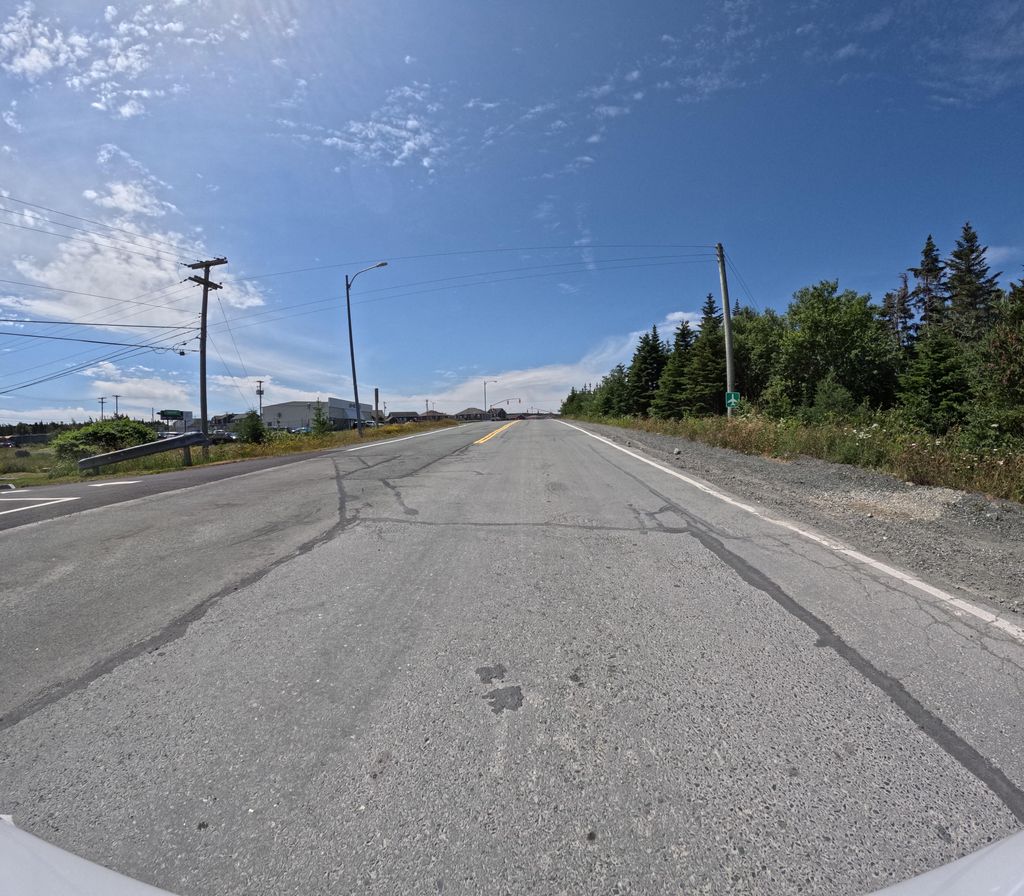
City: st_johns